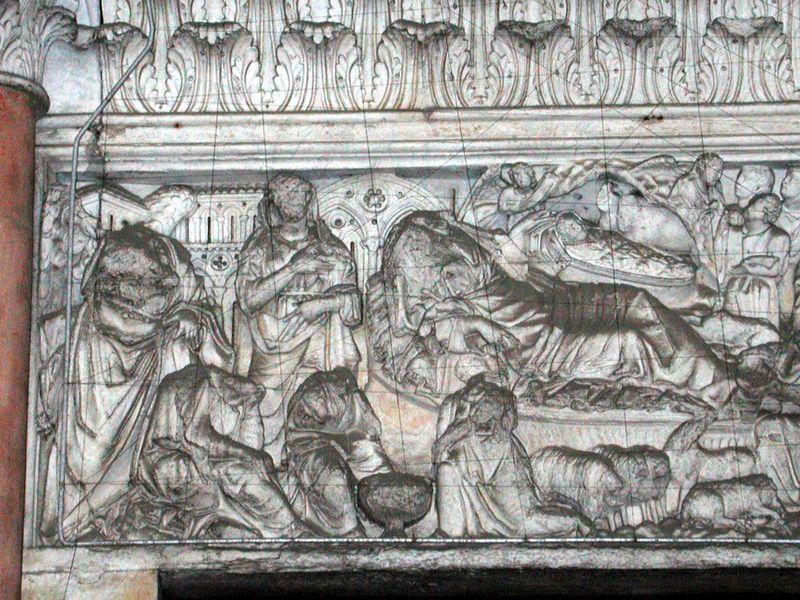
Titel: Portalanlage S. Martino
Standort: Lucca, S. Martino (EU - I)
Schlagwörter: blätter, mann, menschen, ausschnitt, marmor, säule, gebäude, tiere, stein, kirche, engel, relief, farbig, liegen, figuren, detail, verzierung, liegend, foto, gefäß, kabel, fries, sims, tempel, heilige, wandbild, schafe, netz, hochrelief, wandrelief